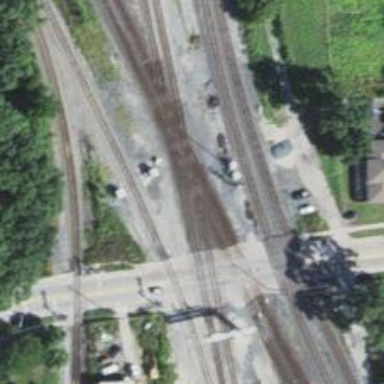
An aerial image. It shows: Railway crossing.